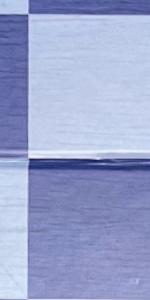
Label: Empty